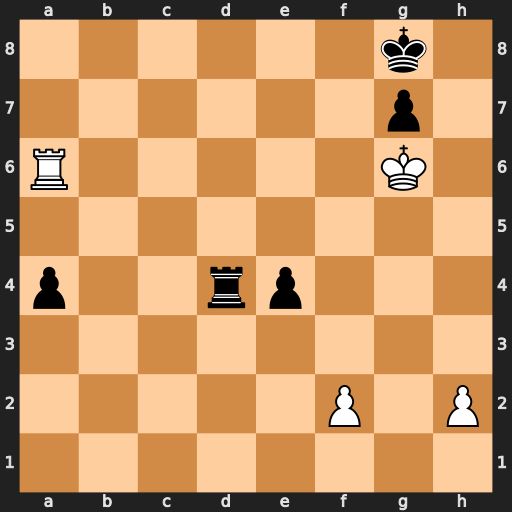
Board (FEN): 6k1/6p1/R5K1/8/p2rp3/8/5P1P/8
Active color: w
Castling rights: -
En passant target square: -
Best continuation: Ra8+ Rd8 Rxd8#